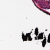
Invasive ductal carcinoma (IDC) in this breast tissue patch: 0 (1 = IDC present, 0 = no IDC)